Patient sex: M
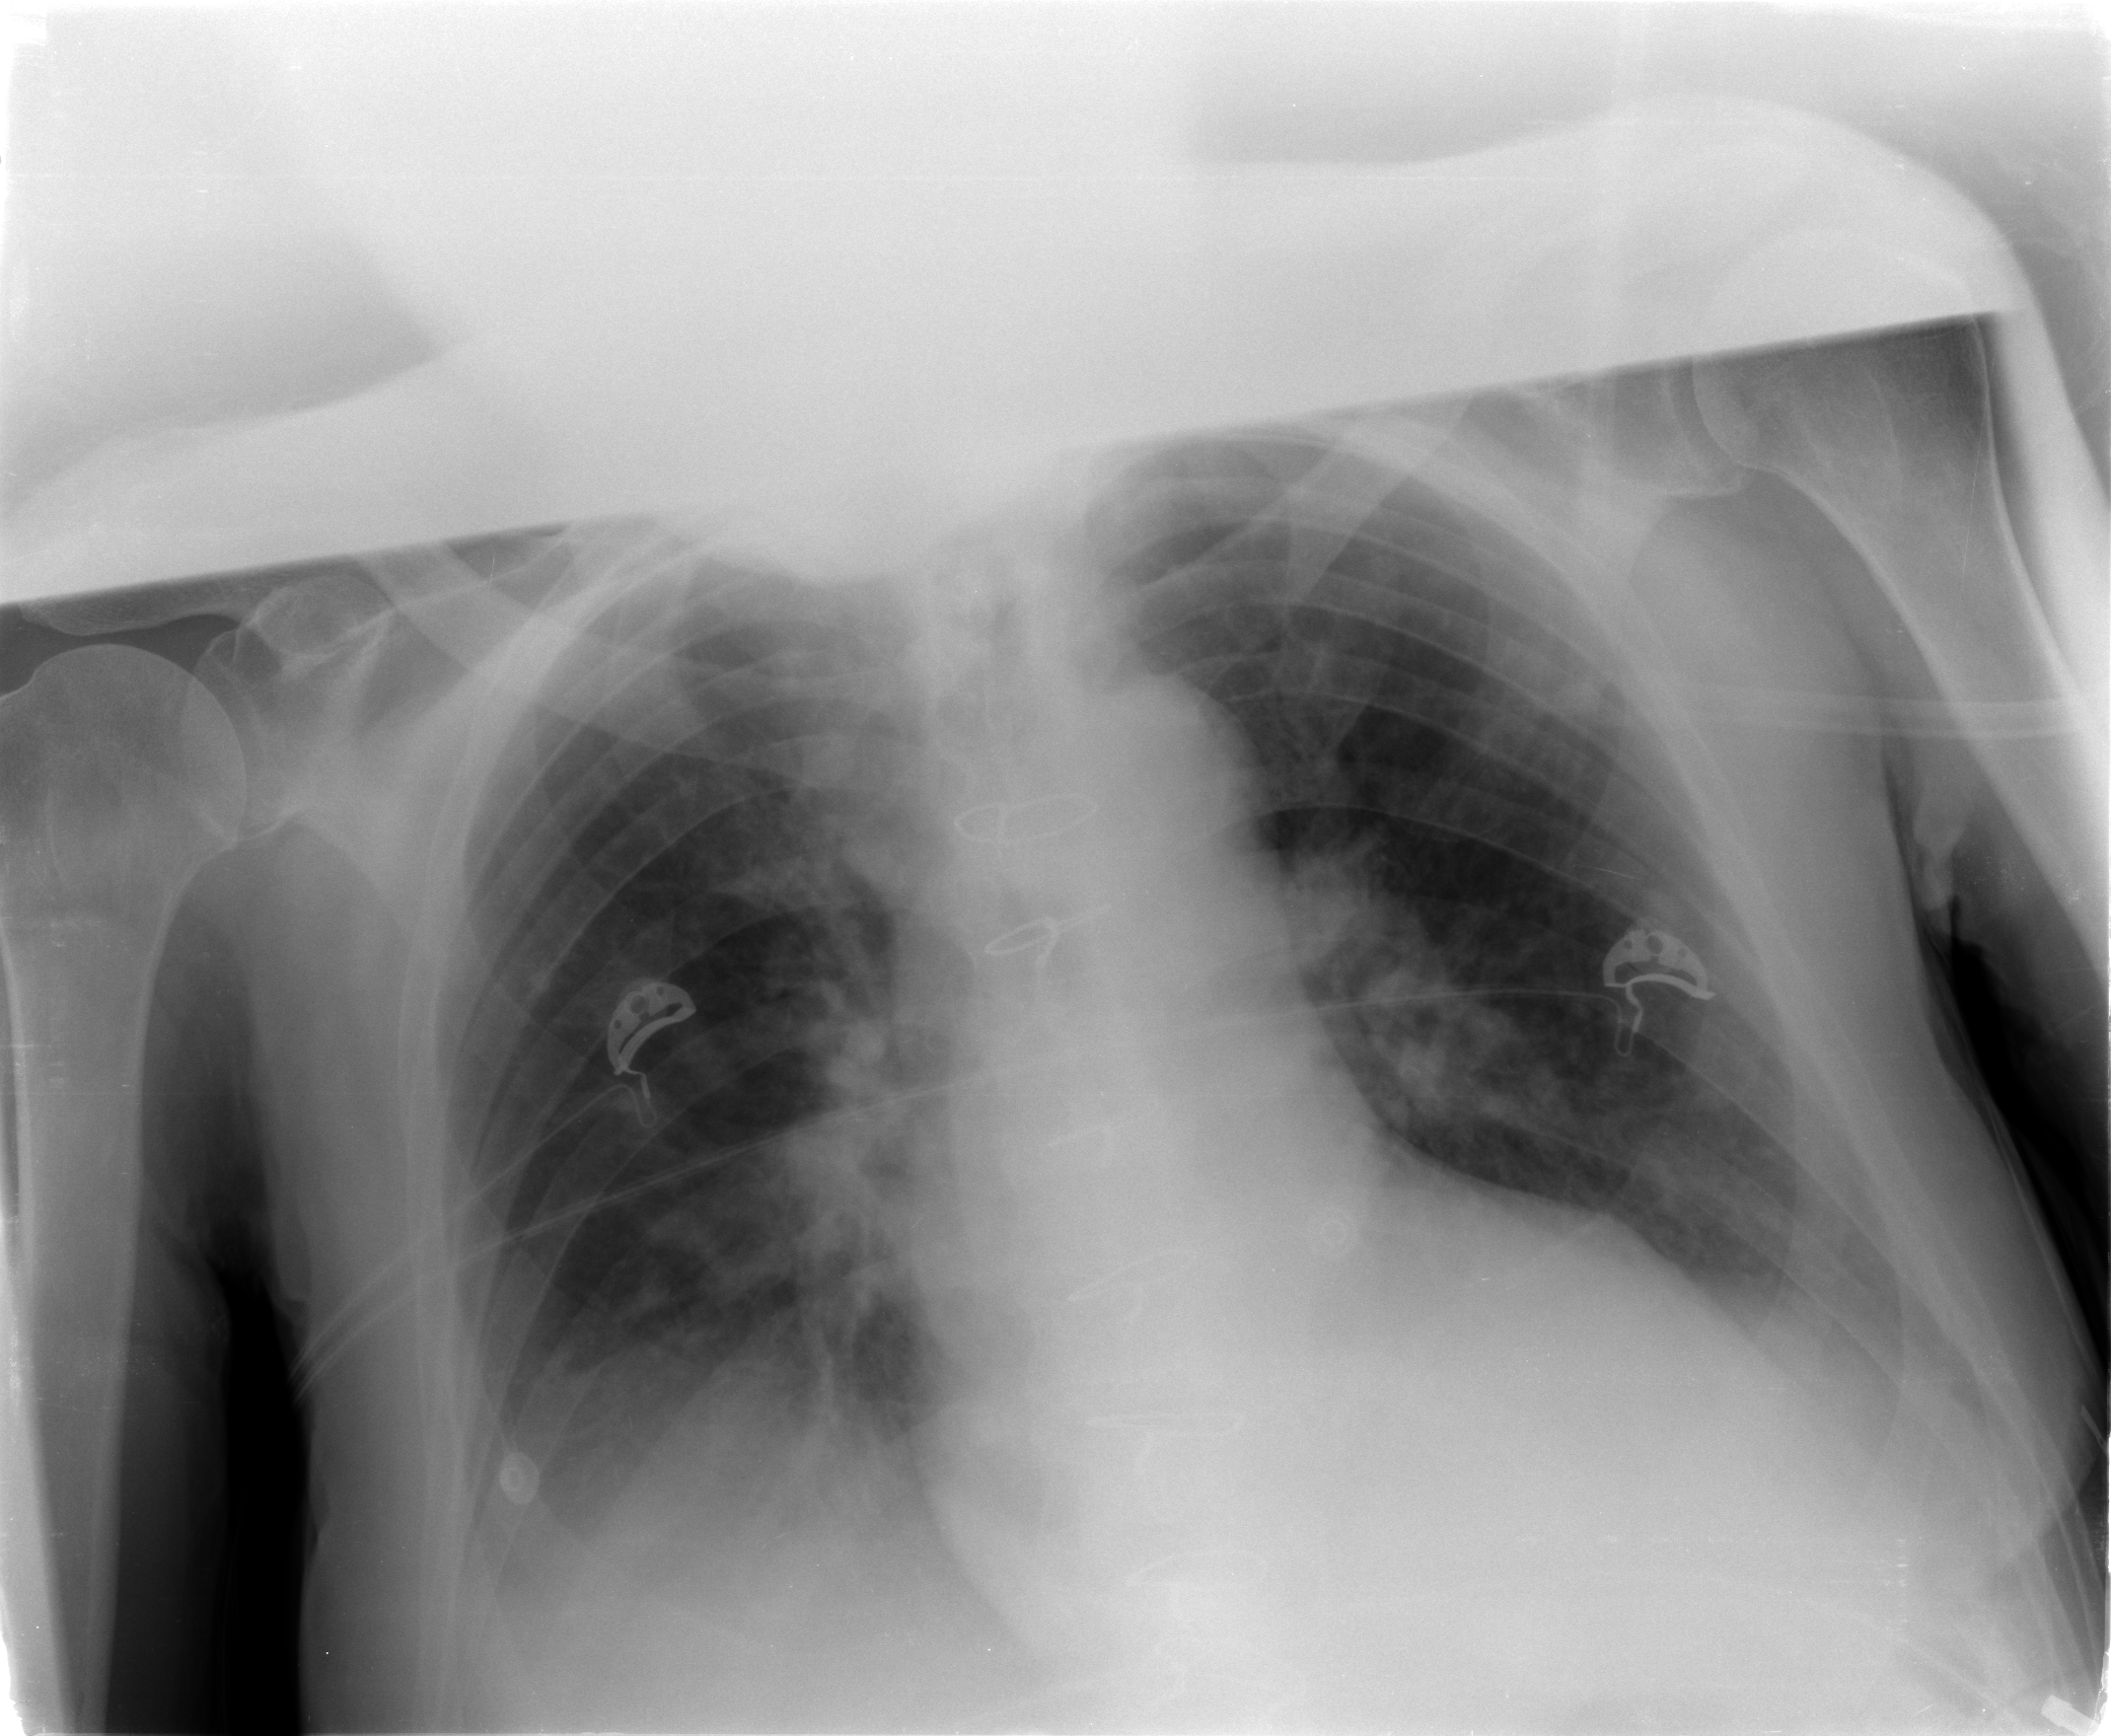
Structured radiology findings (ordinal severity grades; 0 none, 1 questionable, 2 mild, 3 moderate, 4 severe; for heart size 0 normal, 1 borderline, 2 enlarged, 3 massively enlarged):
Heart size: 2
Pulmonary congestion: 0
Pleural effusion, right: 1
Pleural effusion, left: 1
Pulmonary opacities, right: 0
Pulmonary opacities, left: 0
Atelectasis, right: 2
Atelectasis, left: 0